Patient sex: M
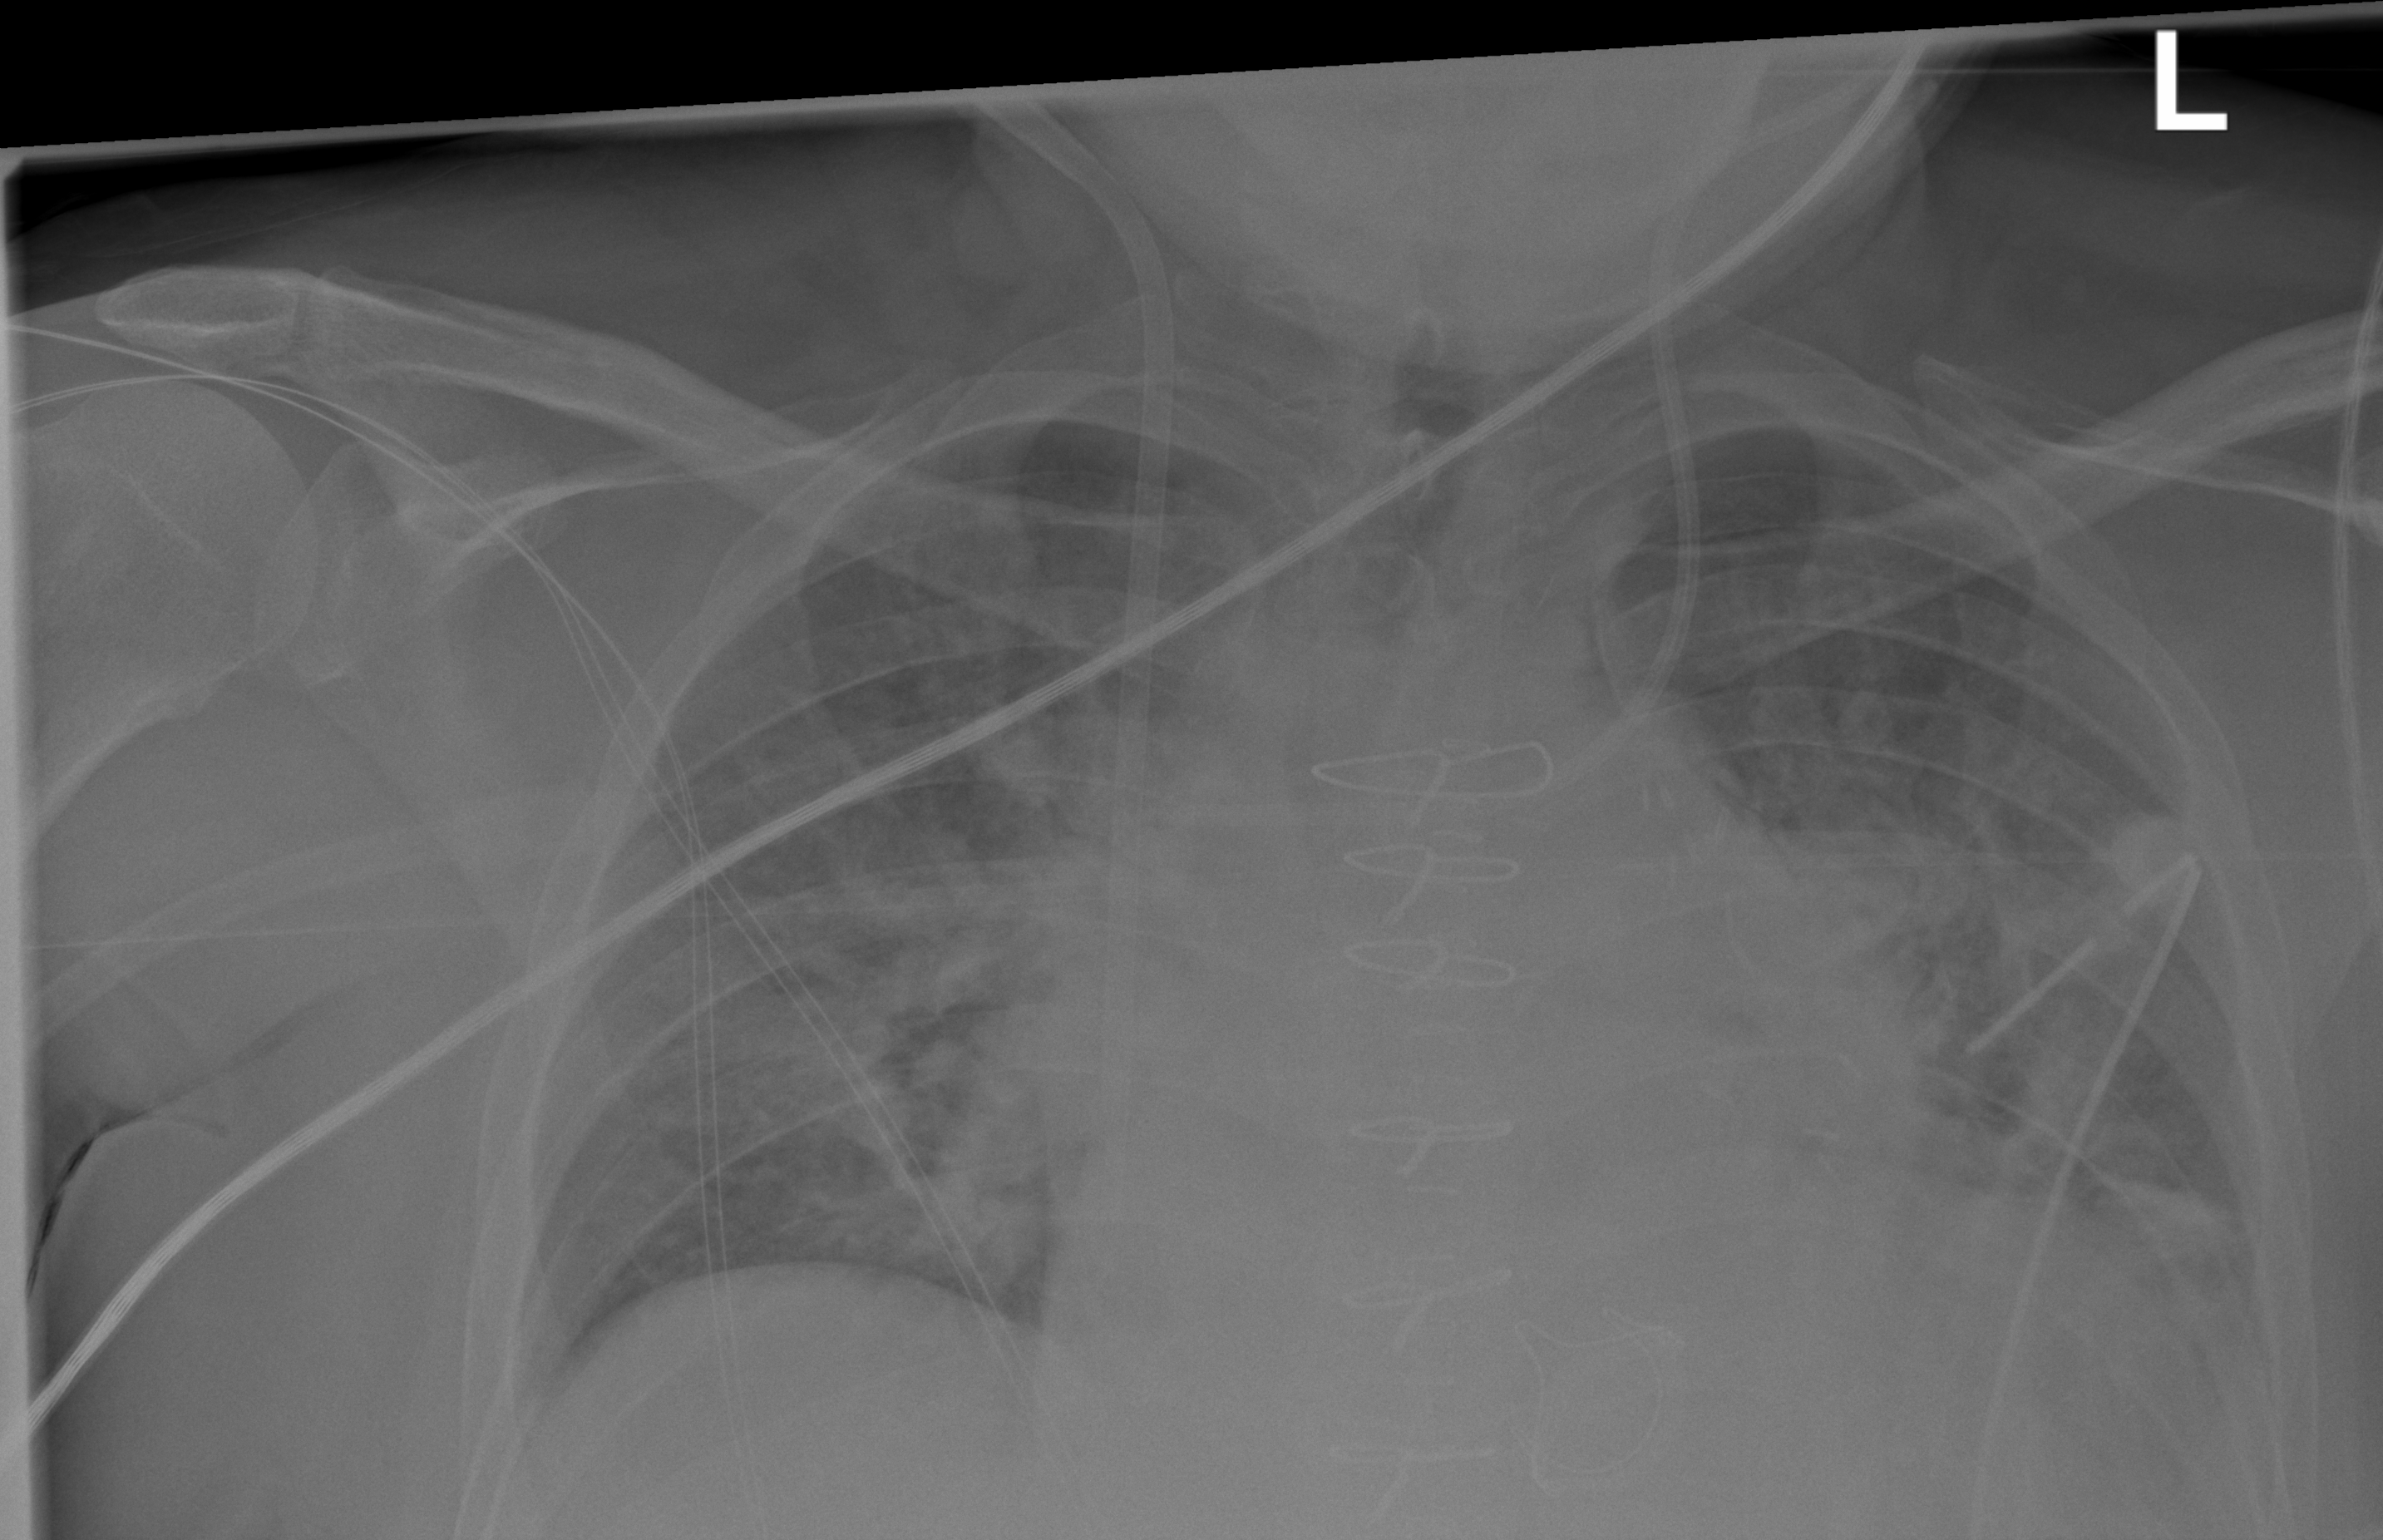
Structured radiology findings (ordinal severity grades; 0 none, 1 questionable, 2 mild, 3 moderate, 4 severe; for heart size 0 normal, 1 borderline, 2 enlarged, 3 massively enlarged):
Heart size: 2
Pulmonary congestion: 3
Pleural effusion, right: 0
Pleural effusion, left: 2
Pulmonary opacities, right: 2
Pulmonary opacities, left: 2
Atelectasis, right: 0
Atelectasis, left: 2